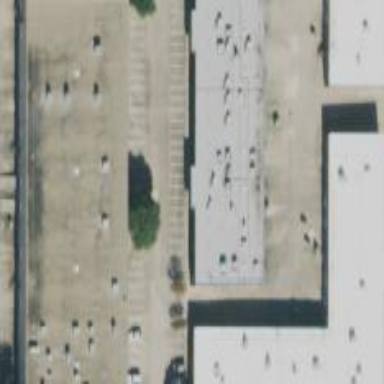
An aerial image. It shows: Office building.